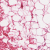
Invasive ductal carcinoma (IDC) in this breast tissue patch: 0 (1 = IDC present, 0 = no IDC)